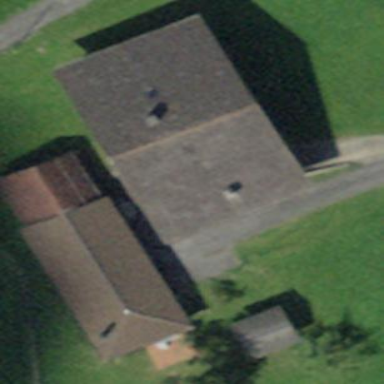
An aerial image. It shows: Garage building.